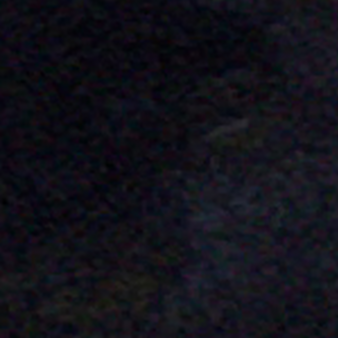
Label: other